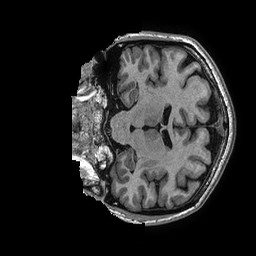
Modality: T1w
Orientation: coronal
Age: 34
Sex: female
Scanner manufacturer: ge
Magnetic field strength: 3 T
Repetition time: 0.006952 s
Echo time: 0.00292 s